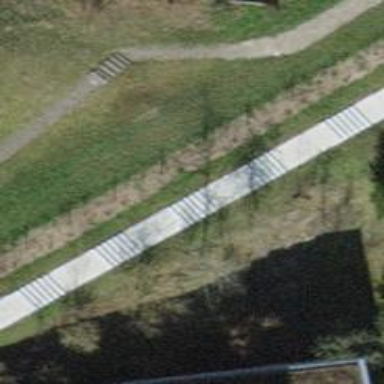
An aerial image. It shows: Set of steps on the road.